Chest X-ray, PA view. Patient: 47 years old, sex M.
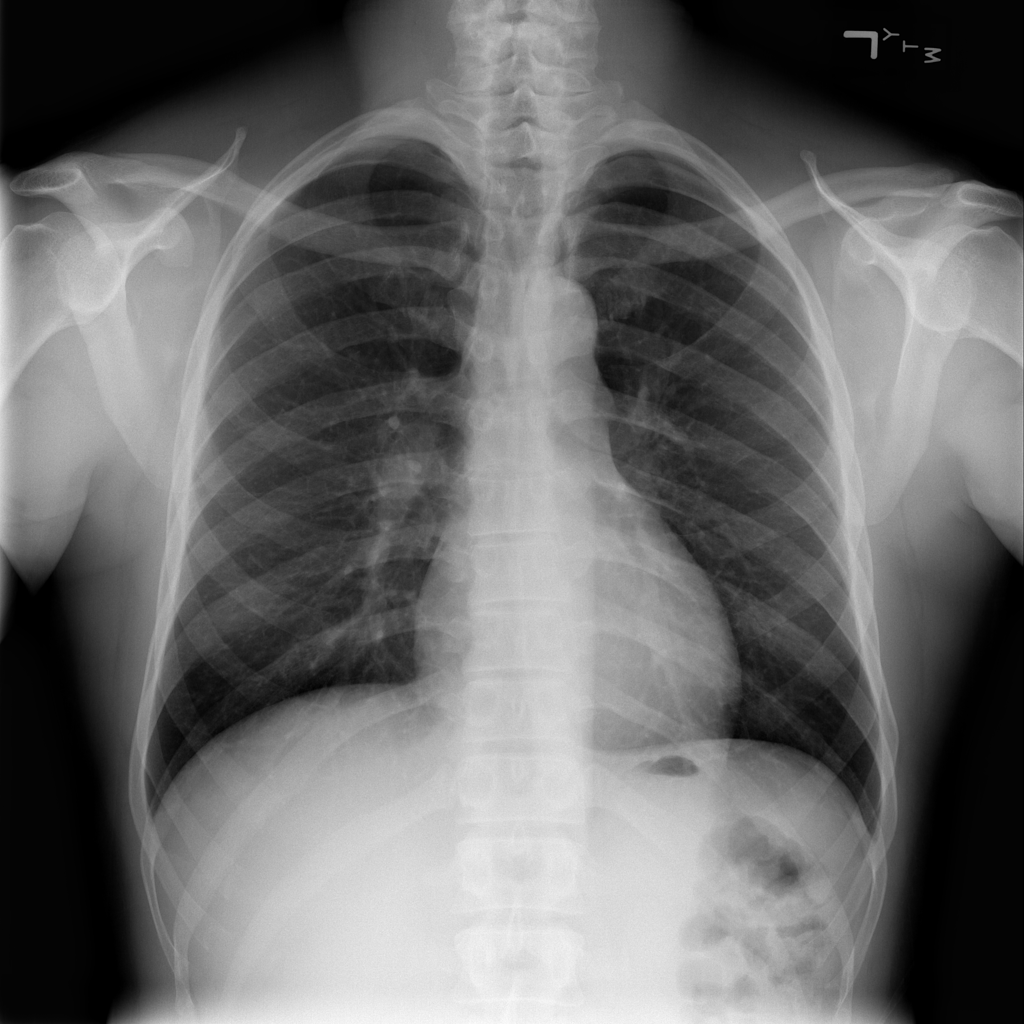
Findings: No Finding